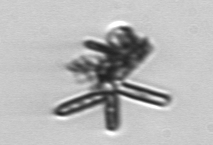
Label: Thalassionema